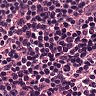
Metastatic tissue present: no